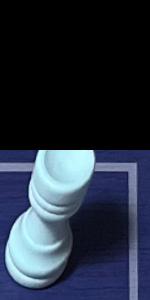
Label: Rook_White